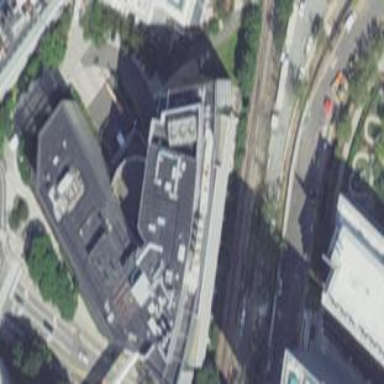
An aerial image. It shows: University building on campus with black roof.